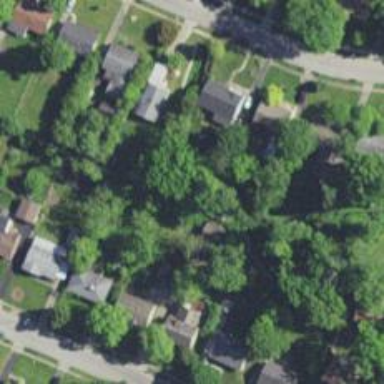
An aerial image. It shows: Neighborhood.